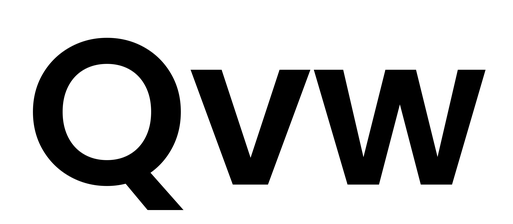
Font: Poppins-SemiBold